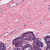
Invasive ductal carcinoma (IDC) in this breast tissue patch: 0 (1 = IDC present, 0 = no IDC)